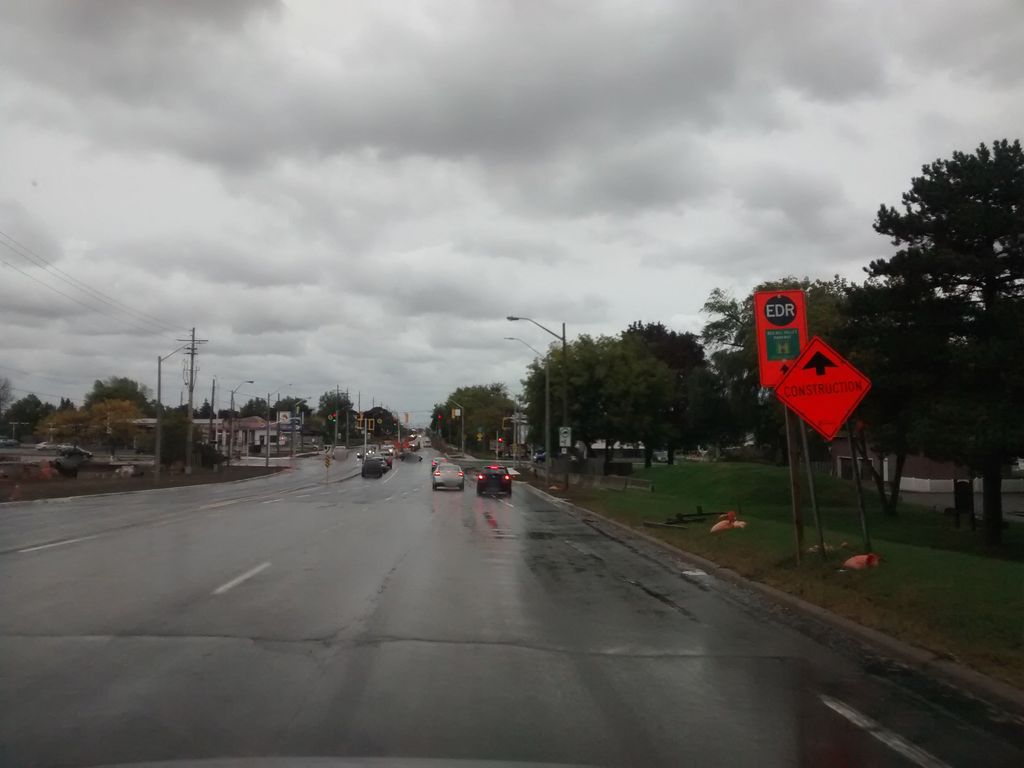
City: hamilton